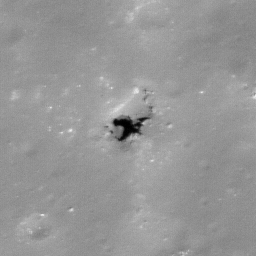
Pit: Jackson 2b
Host crater: Jackson
Host type: impact_melt
Lunar coordinates: latitude 22.497, longitude 196.281